Interaction volume radius: 5 \u00c5
Interaction volume height: 10 \u00c5
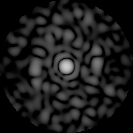
Disorder parameter: 0.8393